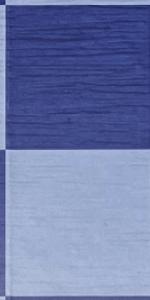
Label: Empty